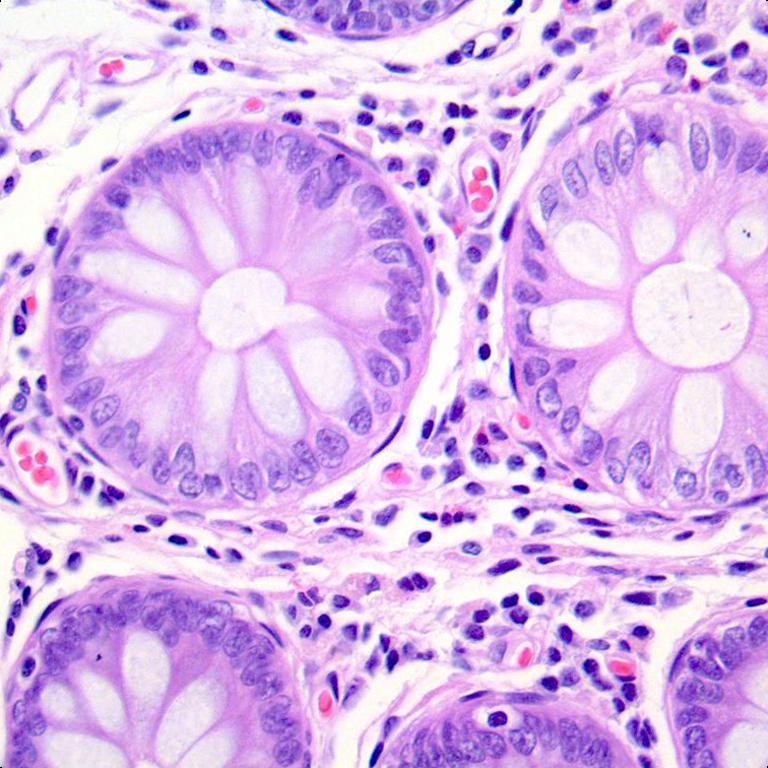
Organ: colon
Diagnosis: benign